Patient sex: M
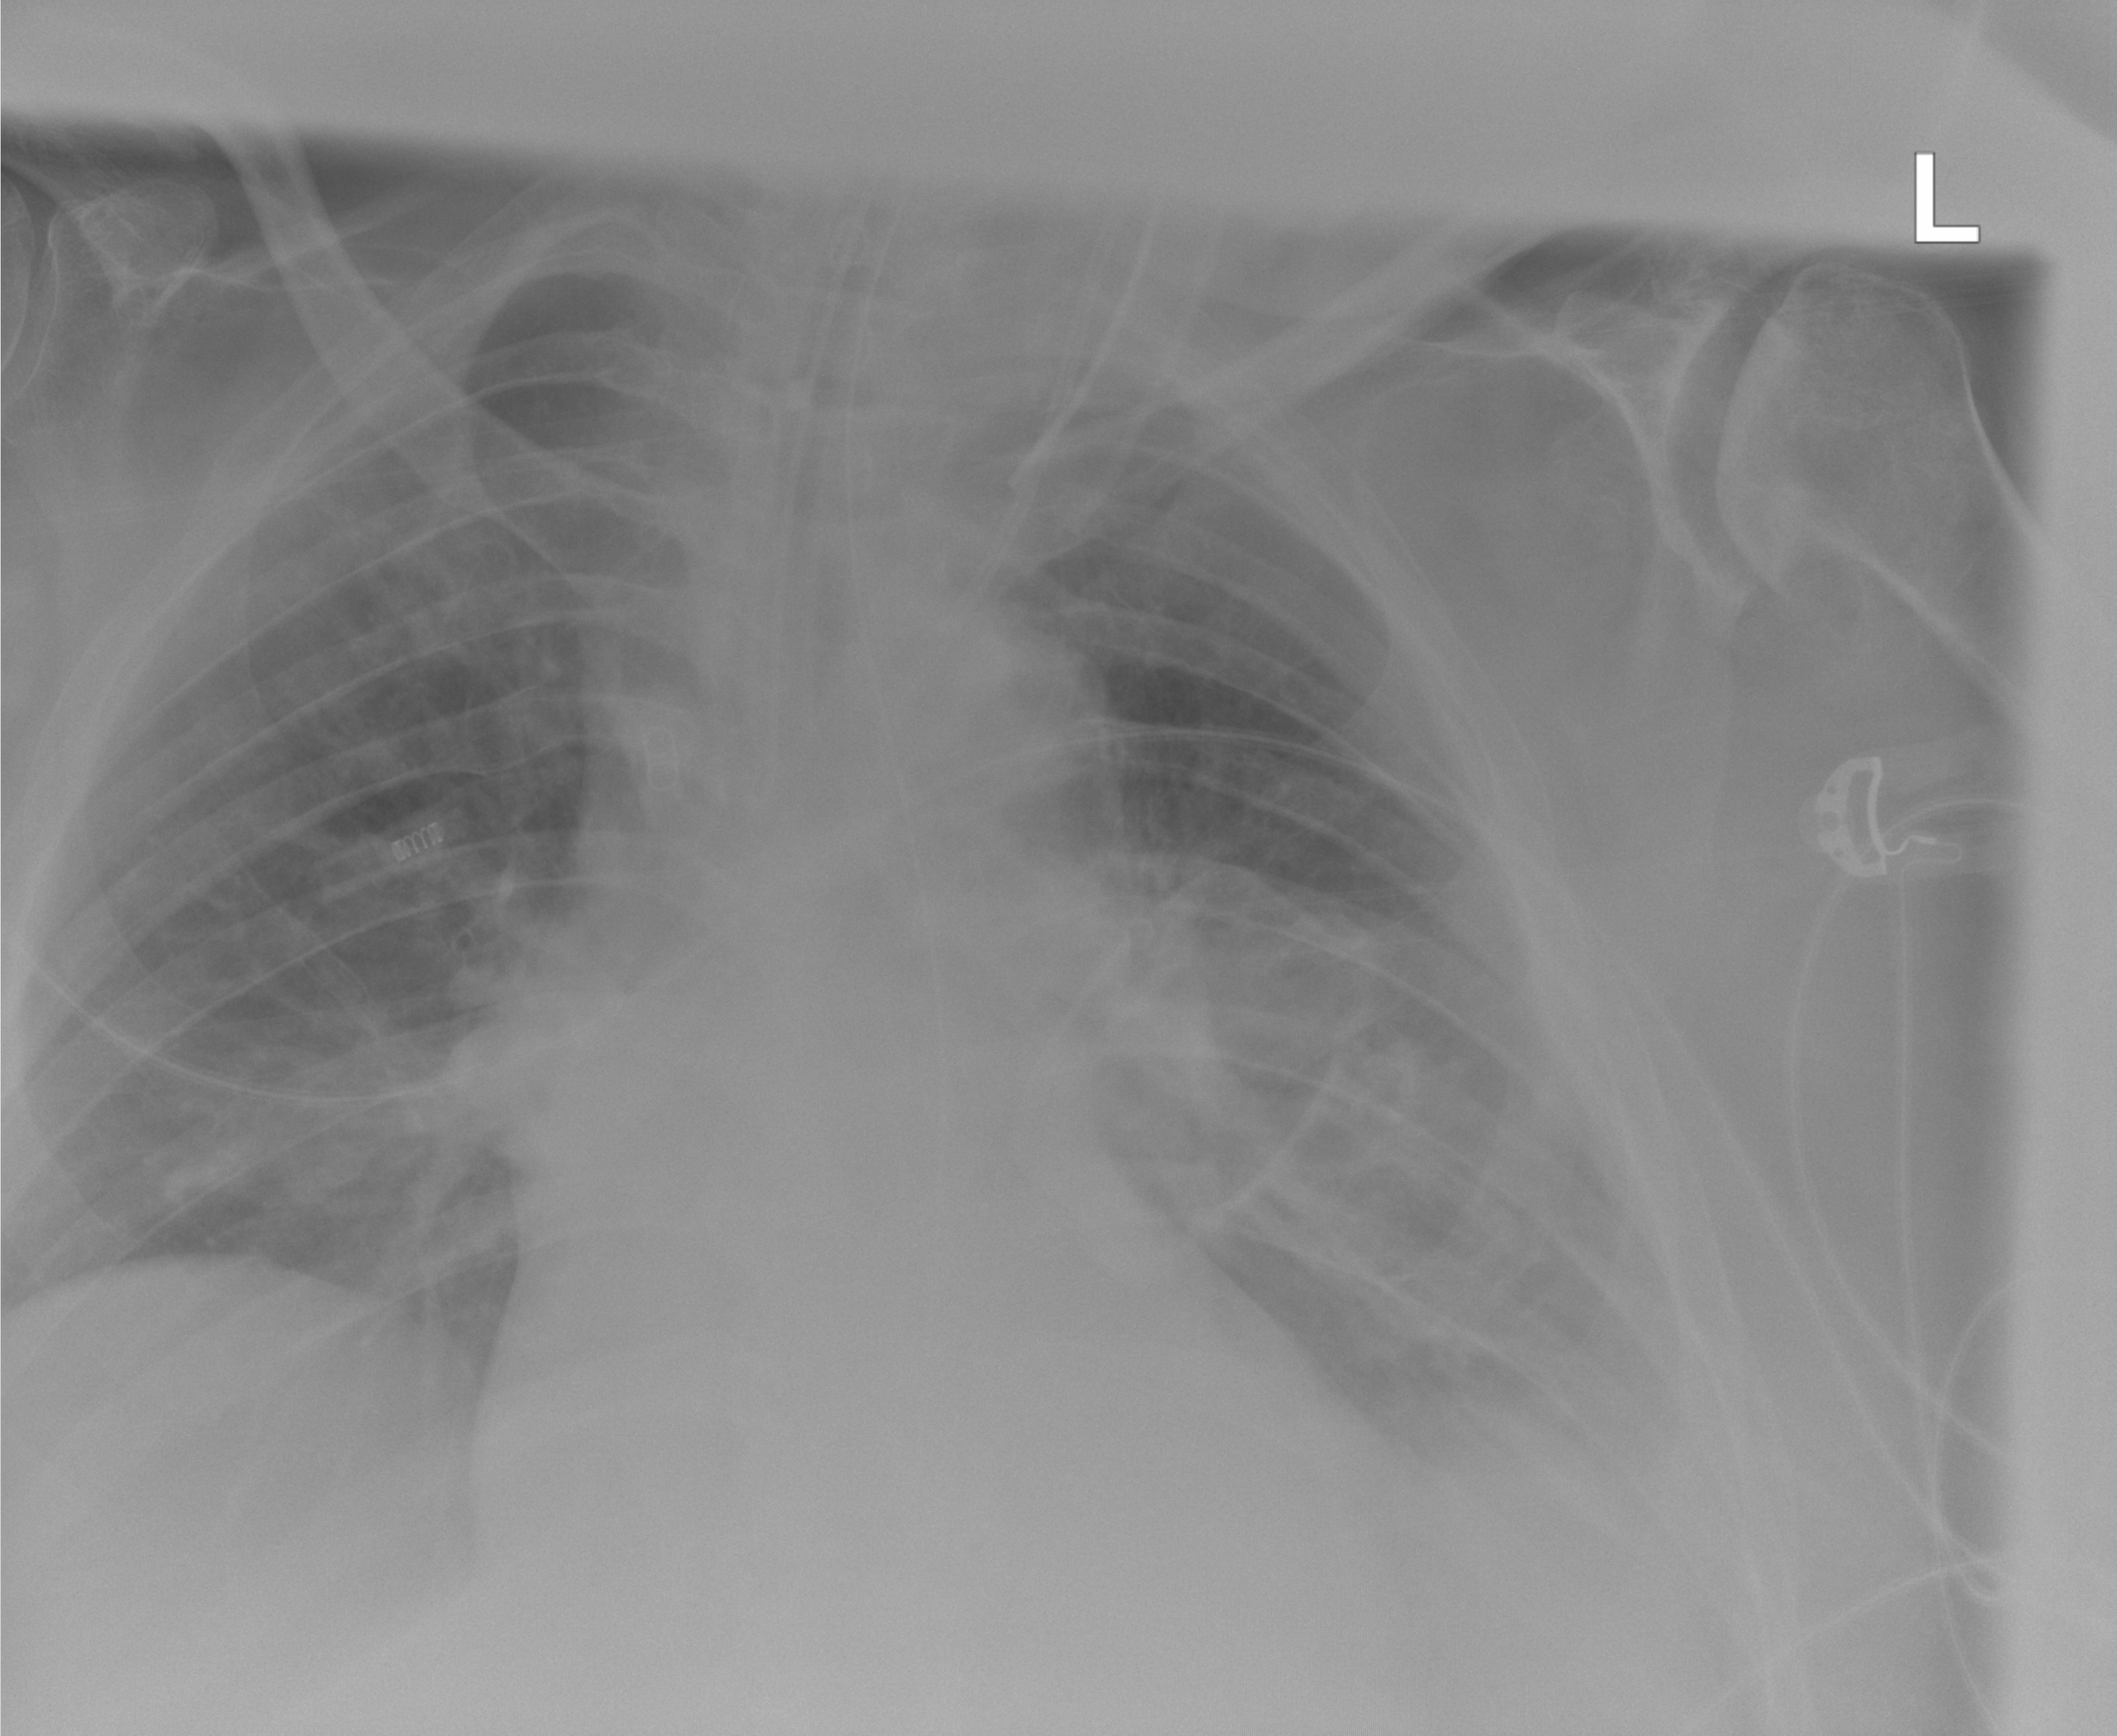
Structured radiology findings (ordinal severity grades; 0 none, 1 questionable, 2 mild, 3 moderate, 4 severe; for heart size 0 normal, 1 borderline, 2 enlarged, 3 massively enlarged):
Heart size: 0
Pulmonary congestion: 0
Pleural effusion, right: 0
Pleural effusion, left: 2
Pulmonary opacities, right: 0
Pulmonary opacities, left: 1
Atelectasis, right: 2
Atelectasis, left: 2